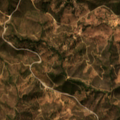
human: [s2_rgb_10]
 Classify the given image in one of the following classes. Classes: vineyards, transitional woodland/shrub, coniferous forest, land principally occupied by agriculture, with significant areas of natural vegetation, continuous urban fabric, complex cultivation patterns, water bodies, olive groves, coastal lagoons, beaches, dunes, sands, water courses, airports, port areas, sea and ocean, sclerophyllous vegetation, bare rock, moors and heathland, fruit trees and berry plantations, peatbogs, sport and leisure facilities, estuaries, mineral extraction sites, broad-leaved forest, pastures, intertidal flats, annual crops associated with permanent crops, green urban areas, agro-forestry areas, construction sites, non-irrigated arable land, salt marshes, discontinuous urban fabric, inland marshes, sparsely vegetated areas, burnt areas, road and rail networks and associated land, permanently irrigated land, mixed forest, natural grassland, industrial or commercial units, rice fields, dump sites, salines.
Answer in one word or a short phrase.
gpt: land principally occupied by agriculture, with significant areas of natural vegetation, mixed forest, sclerophyllous vegetation, transitional woodland/shrub